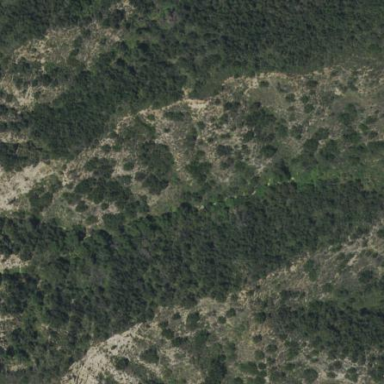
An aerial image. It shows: Woodland area covered with trees.